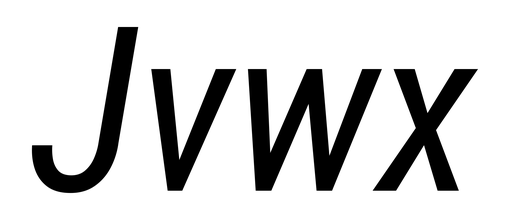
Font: Roboto-Italic_Condensed_Italic